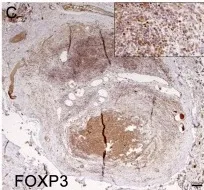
Analysis of C-MTS tissue. T lymphocytes were mainly present, while FOXP3+ Treg were scarce.
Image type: pathology (immunostaining)